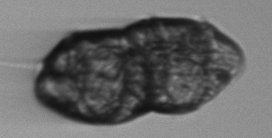
Label: Margalefidinium